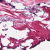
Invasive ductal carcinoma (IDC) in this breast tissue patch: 0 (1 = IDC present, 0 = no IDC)